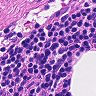
Metastatic tissue present: no